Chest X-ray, AP view. Patient: 21 years old, sex M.
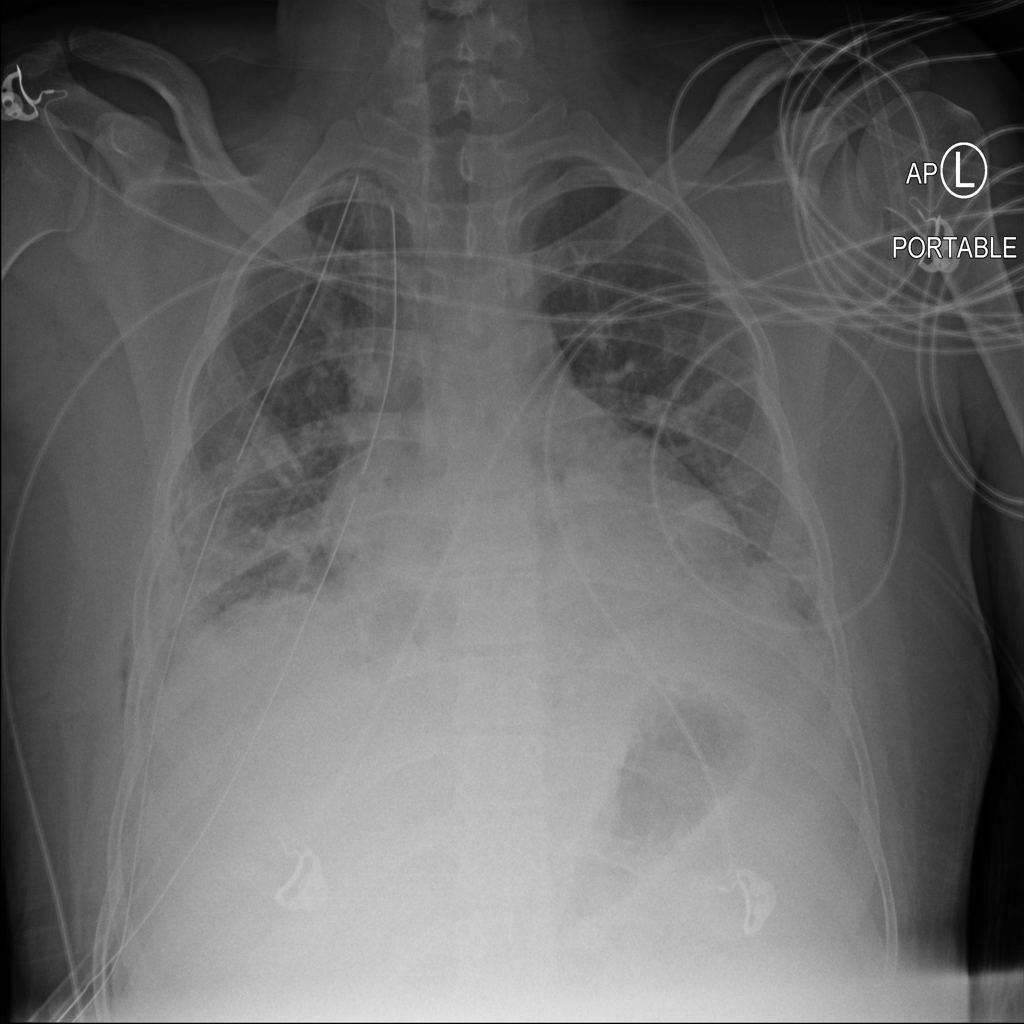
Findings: Atelectasis, Emphysema